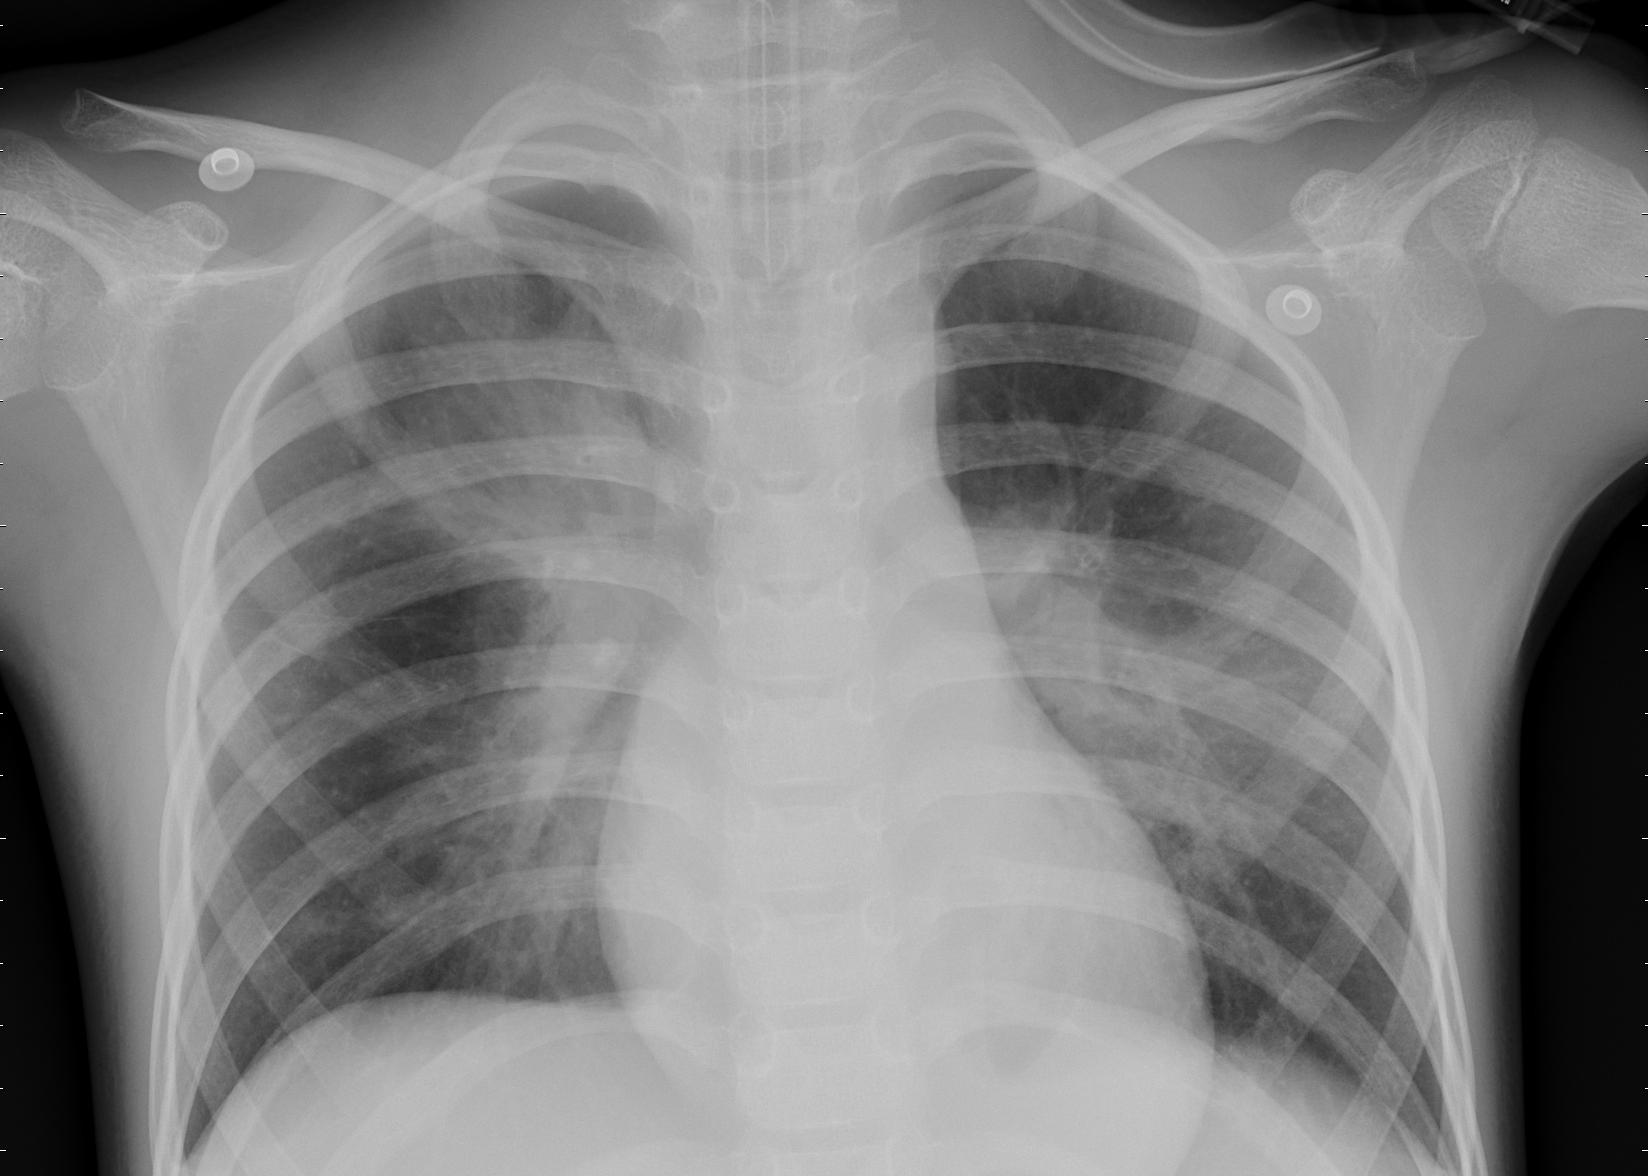
Diagnosis: PNEUMONIA